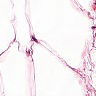
Metastatic tissue present: no